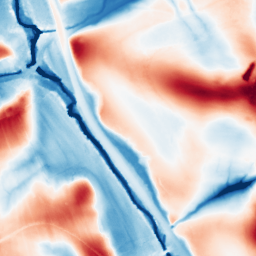
Category: edge_preserving
Decomposition family: guided
Decomposition parameters: radius: 32
eps: 0.001
Upsampling method: linear_exact
Upsampling parameters: scale: 2
Upsampling scale: 2